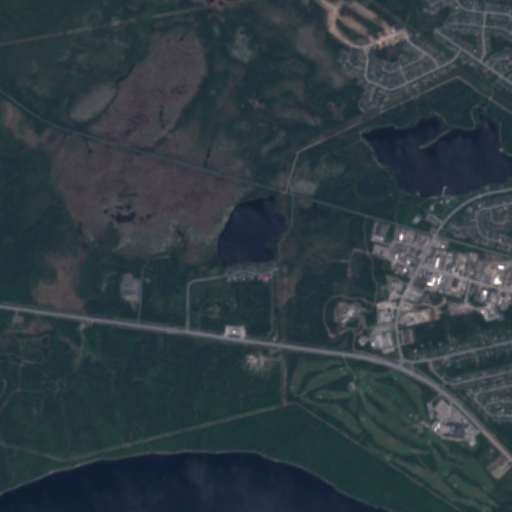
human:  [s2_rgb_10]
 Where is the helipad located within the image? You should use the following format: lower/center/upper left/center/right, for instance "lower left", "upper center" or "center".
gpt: The helipad is located in the lower right of the image.
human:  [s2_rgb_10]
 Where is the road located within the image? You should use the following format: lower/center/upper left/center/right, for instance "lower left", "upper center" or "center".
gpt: There is no road in the image.